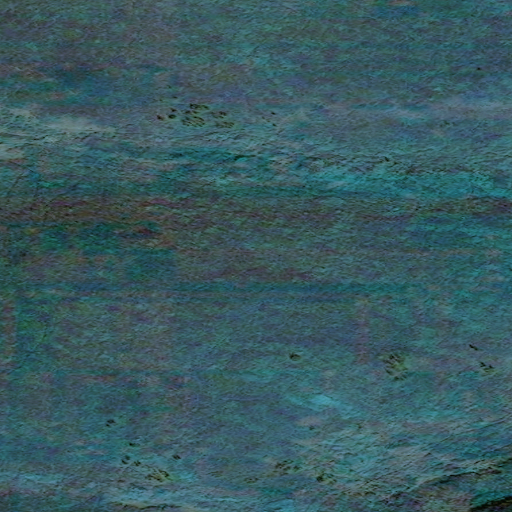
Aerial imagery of ridge(s) in Alaska named Big Bones Ridge containing only unknown